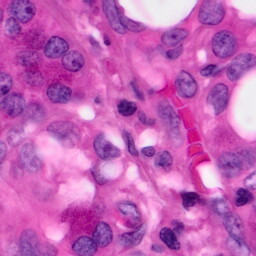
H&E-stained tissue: Pancreatic